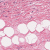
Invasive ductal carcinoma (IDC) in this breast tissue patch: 0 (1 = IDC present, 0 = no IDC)